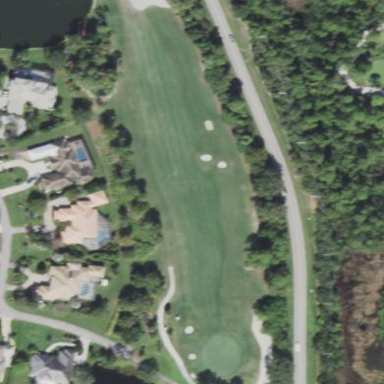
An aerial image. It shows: Golf fairway surrounded by grass.